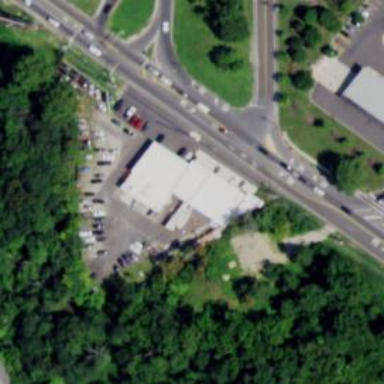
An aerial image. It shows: Building housing car repair shop.